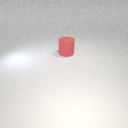
large red rubber cylinder